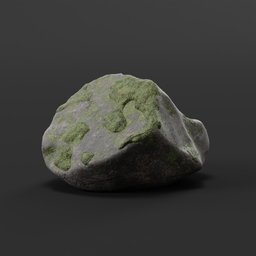
Label: nature